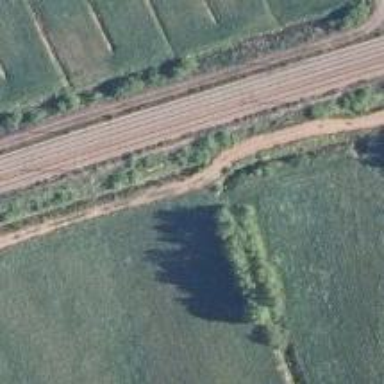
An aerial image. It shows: Railway with continuous electrified contact lines.